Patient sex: M
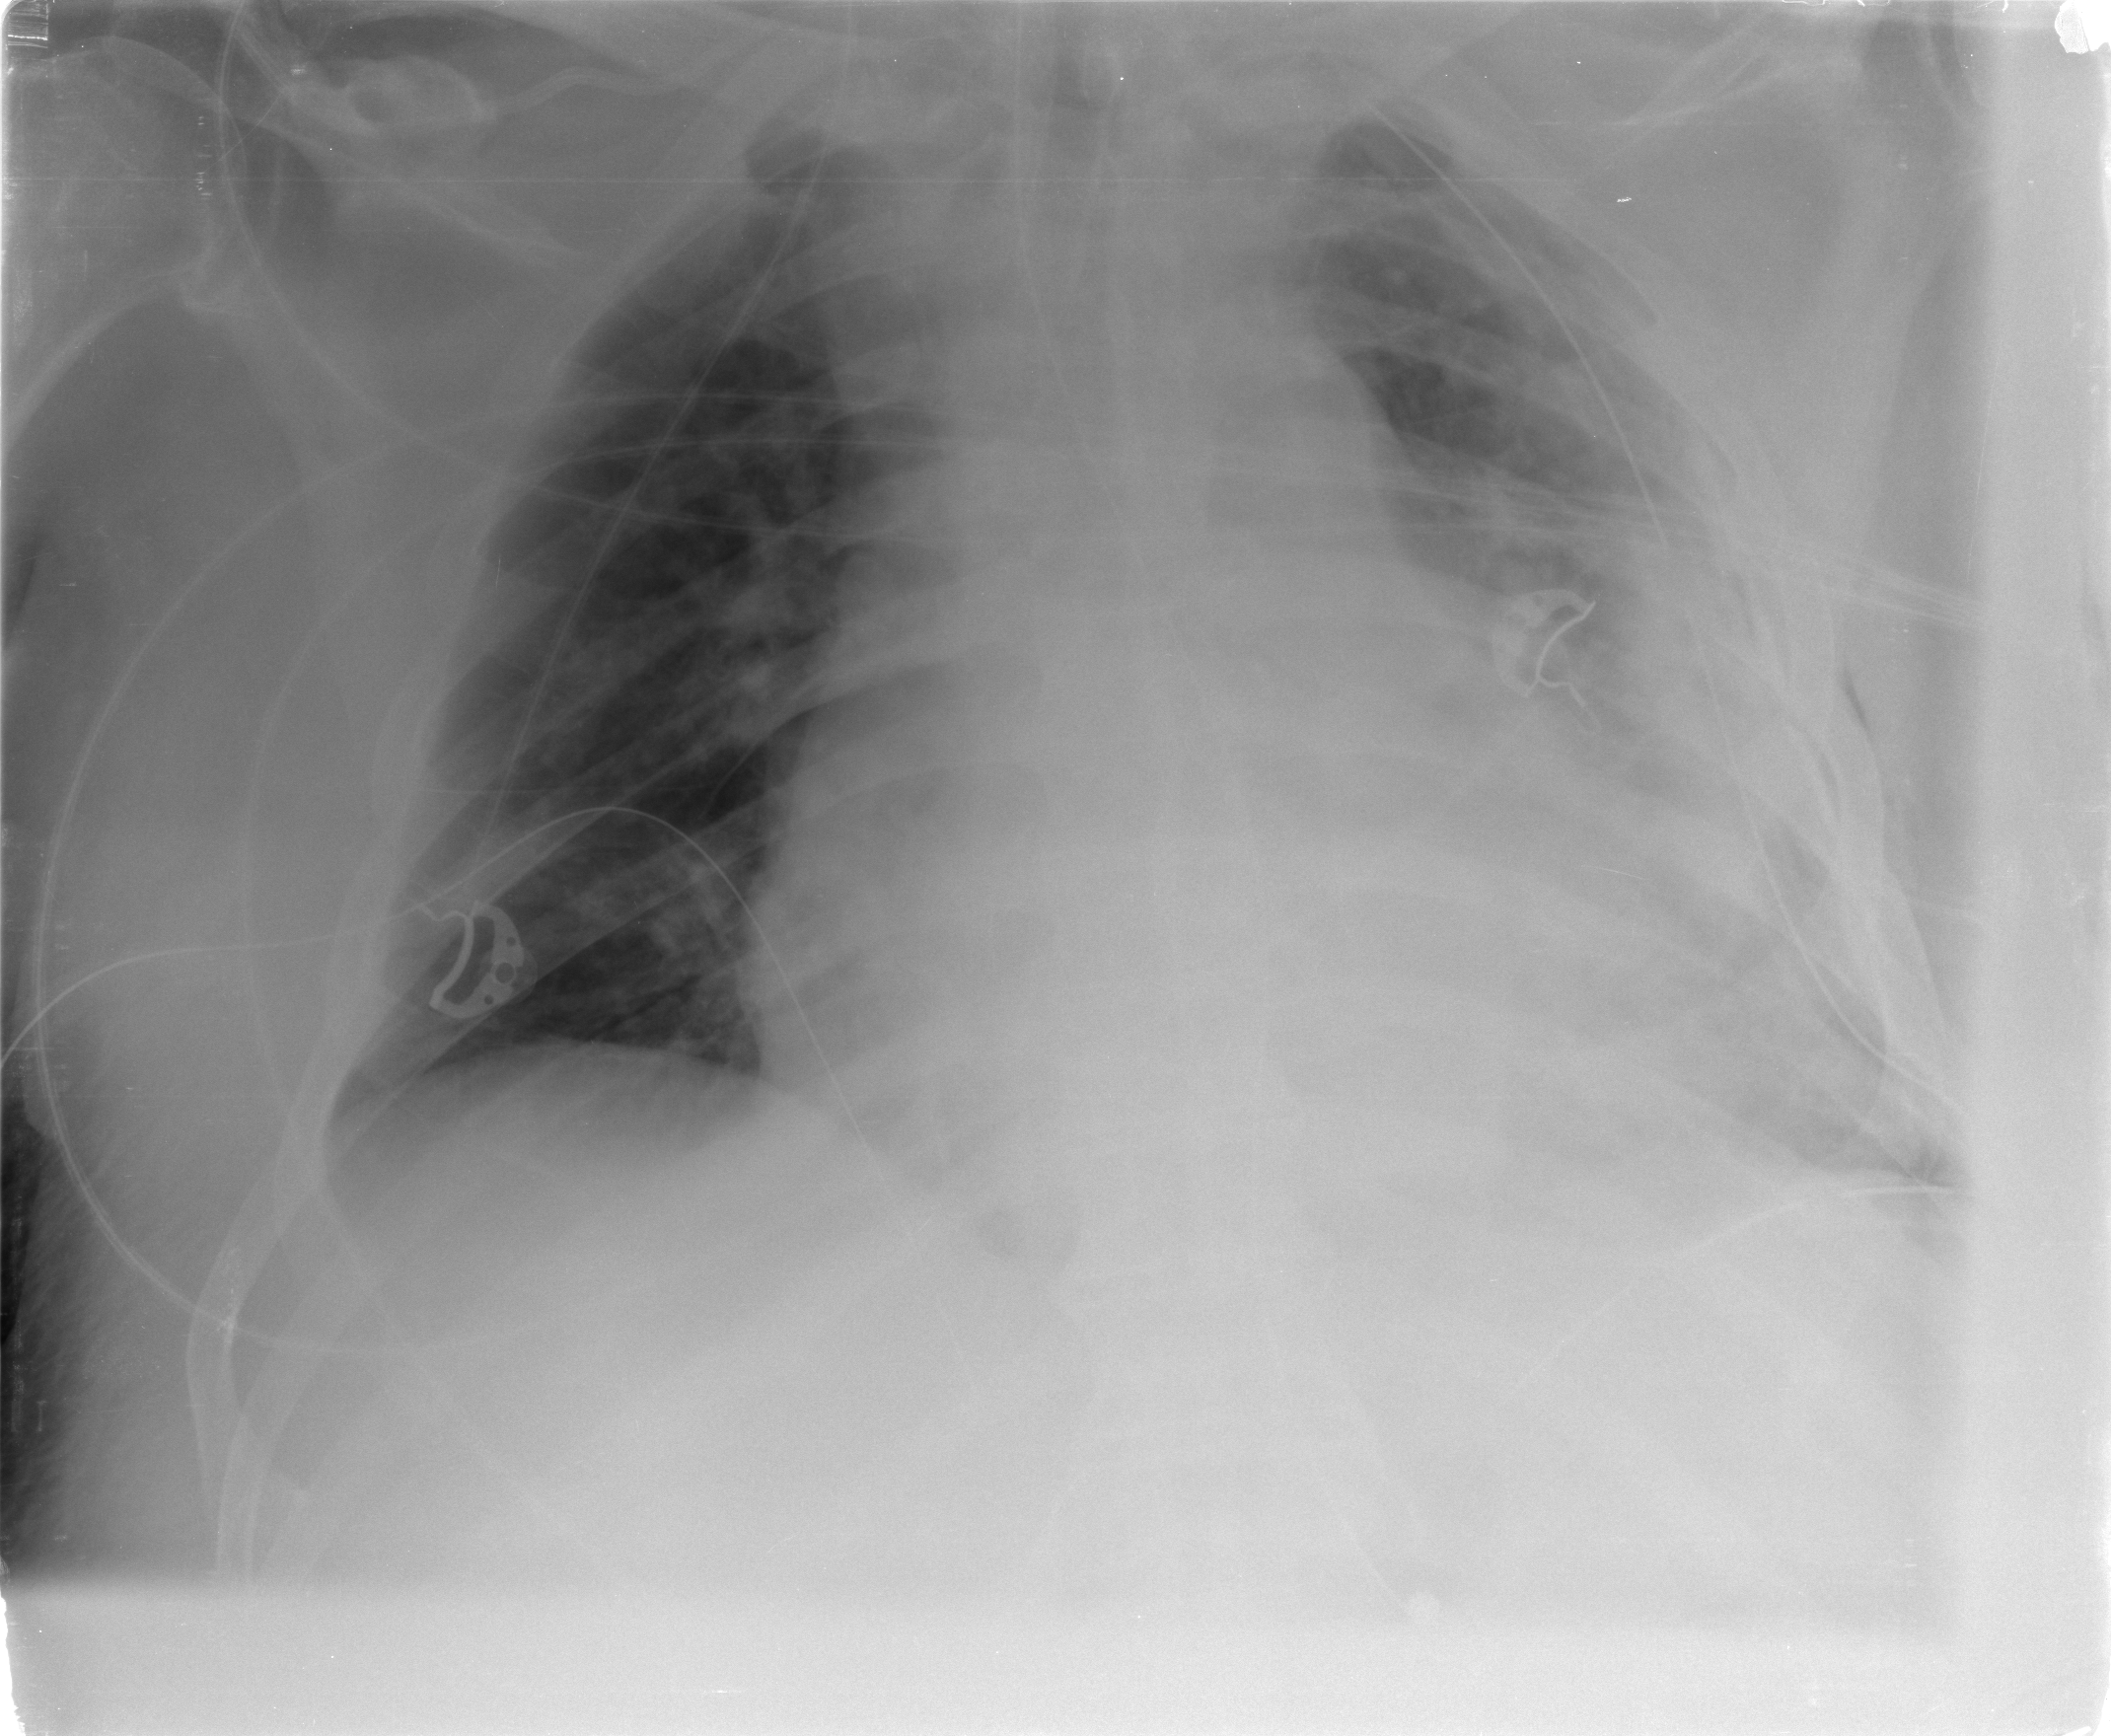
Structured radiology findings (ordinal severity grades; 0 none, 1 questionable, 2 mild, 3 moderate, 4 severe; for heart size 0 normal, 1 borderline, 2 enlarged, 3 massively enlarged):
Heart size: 3
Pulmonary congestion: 2
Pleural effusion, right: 0
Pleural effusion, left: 2
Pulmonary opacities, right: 0
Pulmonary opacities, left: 0
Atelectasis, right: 0
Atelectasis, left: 3